Contrast-enhanced CT slice 68 of 89
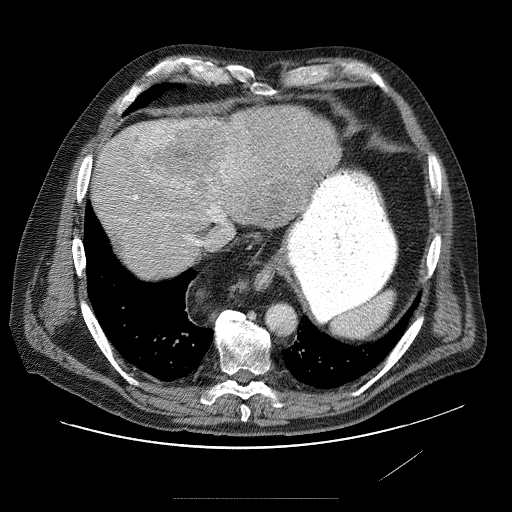
Segmented voxel counts for this case:
Liver: 1184240 voxels
Tumor mass: 182585 voxels
Portal vein: 15492 voxels
Abdominal aorta: 7770 voxels